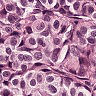
Metastatic tissue present: yes